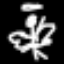
Label: angel